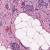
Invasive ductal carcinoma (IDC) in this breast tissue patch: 1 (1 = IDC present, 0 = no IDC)